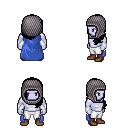
a pixel art fantasy rpg character, male body template, dark elf, purple skin, blue cape, white pants, black left-swept hairstyle, chain hood, white cloth bracers, brown shoes, four views (front, back, left, right), 2x2 character sprite sheet, small pixel art, hard edges, no anti-aliasing